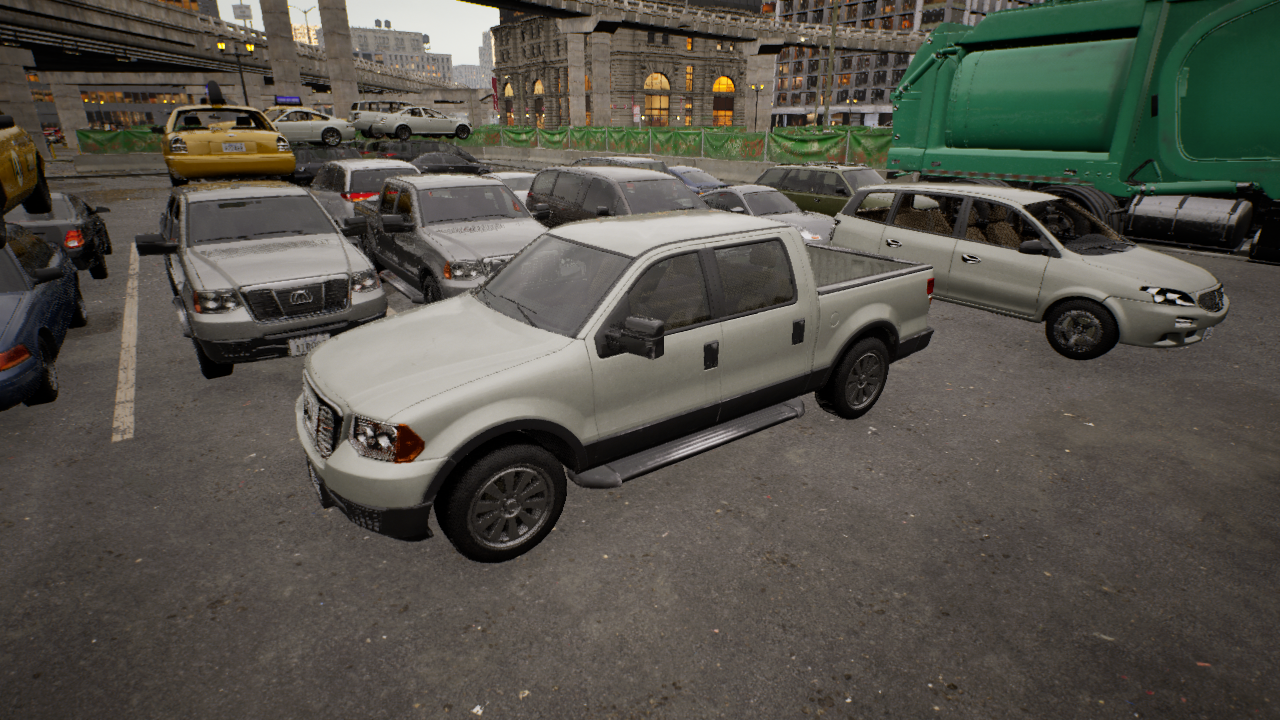
Venue: arterial
Lighting: golden hour
Vehicle rig: pickup